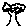
Label: tree